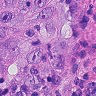
Metastatic tissue present: yes